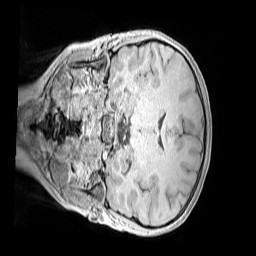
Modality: MP2RAGE
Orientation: coronal
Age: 9
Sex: female
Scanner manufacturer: siemens
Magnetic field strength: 3 T
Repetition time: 4 s
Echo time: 0.00299 s